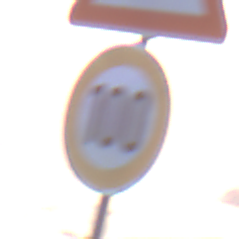
Verkehrszeichen: Geschwindigkeit100
Zusatzzeichen oben: KurveRechts
Umgebung: Outdoor, Urban
Tageszeit: SunriseSunset
Wetter: Clear
Licht: Natural
Jahreszeit: NotSpecified
Kontrast: MediumContrast